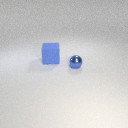
large blue rubber cube to the left of small blue metal sphere